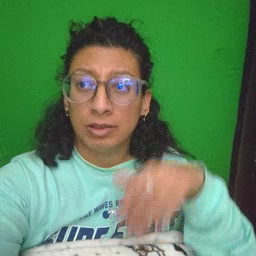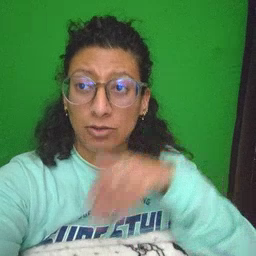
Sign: into